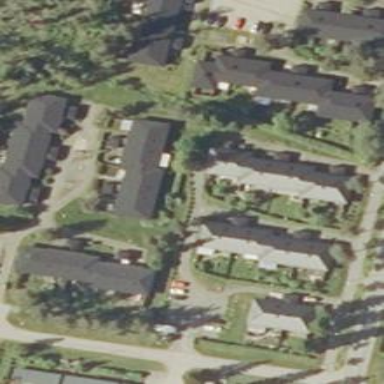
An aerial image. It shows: Charming neighbourhood.